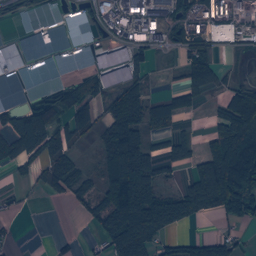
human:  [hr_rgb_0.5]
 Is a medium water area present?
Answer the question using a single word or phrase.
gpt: yes

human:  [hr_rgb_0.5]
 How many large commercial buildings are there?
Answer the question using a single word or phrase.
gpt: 10

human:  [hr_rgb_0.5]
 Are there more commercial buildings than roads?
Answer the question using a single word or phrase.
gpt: no

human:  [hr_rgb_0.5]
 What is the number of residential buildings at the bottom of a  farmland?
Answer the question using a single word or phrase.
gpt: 32

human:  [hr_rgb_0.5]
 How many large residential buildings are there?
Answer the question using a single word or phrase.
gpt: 4

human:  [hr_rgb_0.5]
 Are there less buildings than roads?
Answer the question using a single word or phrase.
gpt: yes

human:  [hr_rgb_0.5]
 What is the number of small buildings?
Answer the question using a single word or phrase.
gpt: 82

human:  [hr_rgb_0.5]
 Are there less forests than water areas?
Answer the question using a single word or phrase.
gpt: no

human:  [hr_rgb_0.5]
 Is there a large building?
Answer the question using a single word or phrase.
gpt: yes

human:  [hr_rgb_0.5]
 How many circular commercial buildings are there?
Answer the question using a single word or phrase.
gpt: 0

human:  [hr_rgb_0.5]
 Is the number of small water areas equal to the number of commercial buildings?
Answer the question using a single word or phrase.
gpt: no

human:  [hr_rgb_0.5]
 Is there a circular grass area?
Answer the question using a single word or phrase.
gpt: no

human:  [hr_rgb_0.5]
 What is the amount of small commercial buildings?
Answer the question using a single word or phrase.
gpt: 26

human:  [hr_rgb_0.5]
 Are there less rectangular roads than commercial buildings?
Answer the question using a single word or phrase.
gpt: yes

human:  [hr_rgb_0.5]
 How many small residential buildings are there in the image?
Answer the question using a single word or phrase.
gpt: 56

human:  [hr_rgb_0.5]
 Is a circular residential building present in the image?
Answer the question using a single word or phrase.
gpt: no

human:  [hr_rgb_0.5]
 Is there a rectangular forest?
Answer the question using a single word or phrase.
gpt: yes

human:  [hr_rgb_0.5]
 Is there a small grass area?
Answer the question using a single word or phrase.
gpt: yes

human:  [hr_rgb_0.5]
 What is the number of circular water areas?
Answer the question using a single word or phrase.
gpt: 0

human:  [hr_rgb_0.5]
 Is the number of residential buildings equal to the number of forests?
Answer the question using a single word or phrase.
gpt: no

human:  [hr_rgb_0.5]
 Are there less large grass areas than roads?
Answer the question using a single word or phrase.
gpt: yes

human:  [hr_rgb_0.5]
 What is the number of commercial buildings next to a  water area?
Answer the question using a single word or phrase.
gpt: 46

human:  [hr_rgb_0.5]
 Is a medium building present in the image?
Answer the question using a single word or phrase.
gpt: yes

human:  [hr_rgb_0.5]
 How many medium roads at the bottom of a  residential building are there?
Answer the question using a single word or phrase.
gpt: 0

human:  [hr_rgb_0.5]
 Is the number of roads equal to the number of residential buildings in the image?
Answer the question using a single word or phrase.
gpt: no

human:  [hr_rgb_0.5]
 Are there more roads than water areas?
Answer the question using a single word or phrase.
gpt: yes

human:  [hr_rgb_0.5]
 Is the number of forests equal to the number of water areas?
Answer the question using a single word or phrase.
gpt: no

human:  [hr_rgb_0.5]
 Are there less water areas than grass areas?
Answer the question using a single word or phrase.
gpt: yes

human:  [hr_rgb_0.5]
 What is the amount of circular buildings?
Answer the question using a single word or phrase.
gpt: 0

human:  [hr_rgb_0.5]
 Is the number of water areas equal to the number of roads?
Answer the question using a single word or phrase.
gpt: no

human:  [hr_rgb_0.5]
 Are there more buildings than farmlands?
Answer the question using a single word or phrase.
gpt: yes

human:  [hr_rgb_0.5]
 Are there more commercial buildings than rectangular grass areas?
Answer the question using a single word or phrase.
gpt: no

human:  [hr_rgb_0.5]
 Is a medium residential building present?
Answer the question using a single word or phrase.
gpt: yes

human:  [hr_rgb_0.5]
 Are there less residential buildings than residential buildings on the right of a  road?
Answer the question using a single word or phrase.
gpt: no

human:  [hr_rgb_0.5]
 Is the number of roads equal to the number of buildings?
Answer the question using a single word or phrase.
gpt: no

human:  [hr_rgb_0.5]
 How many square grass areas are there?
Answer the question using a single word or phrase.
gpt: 0